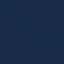
Label: SeaLake